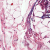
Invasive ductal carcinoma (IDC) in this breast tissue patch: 0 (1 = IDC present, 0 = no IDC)